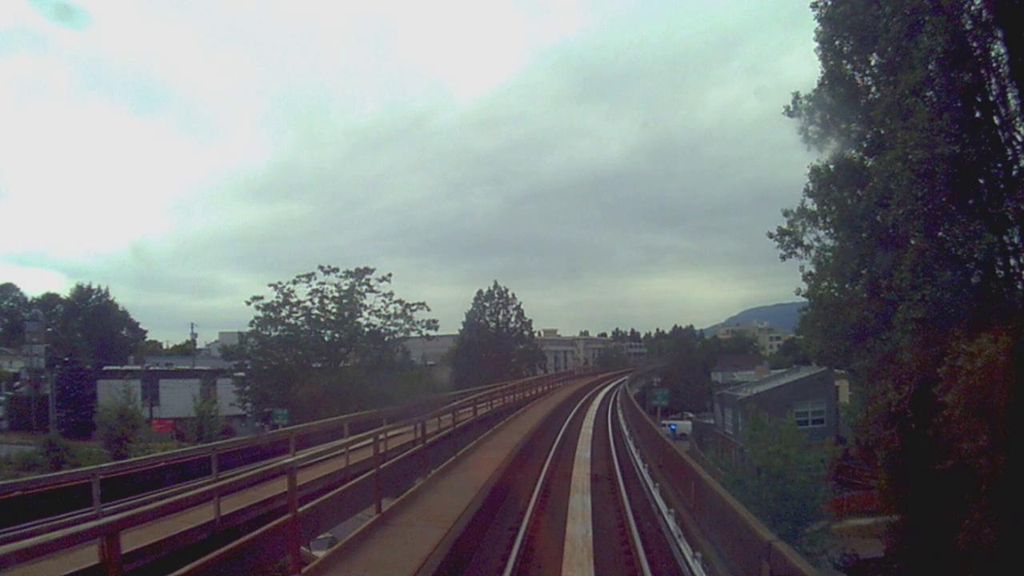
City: vancouver